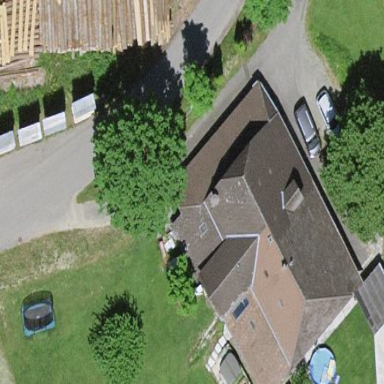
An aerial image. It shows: Farmyard area.